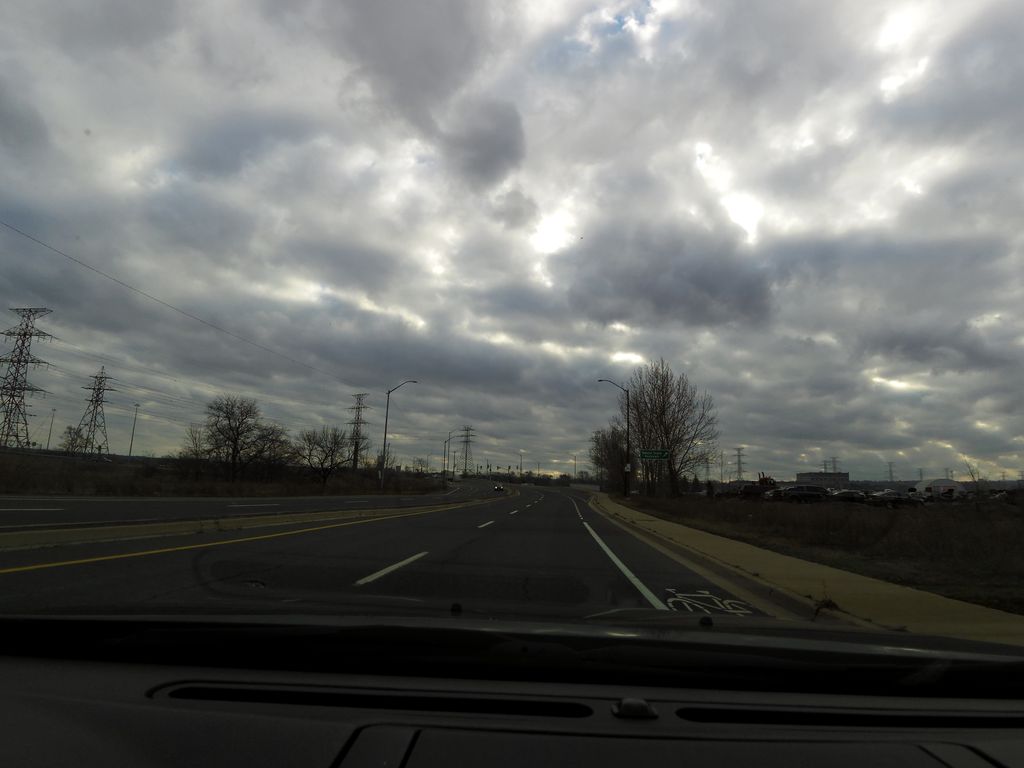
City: hamilton